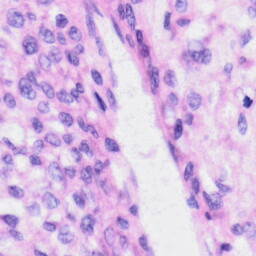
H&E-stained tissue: Liver